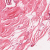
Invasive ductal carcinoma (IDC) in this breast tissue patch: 0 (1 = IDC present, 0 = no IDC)